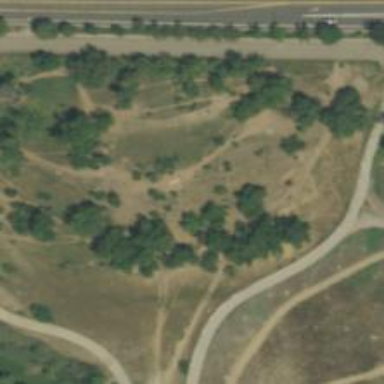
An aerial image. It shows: Disc golf basket.